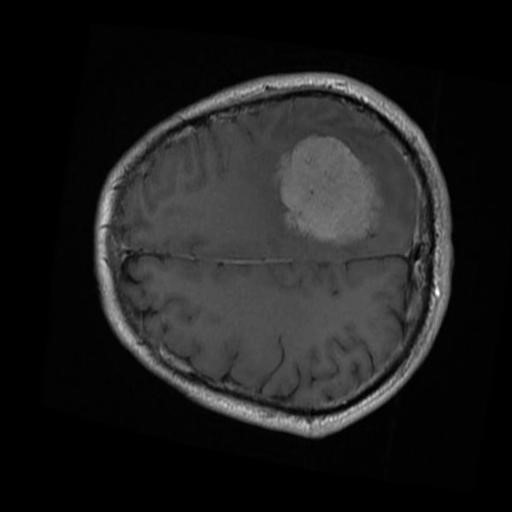
Label: brain_menin